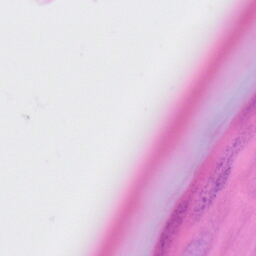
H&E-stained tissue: Skin